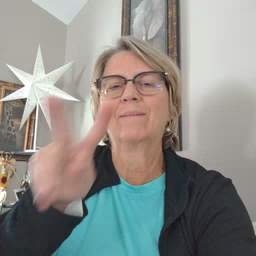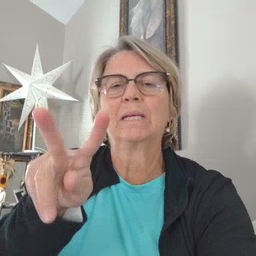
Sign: TV